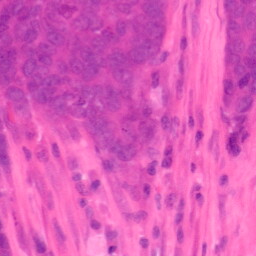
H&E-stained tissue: Colon